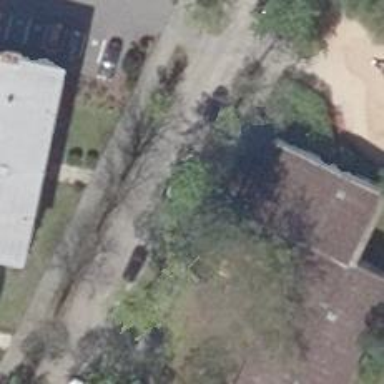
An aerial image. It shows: Beautiful avenue lined with deciduous broadleaved trees.